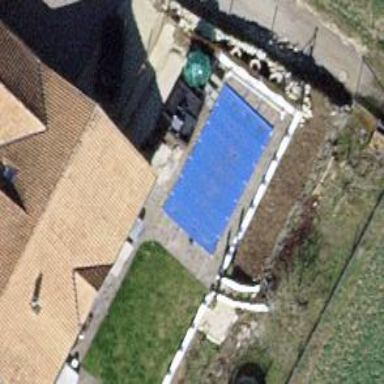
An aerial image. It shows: Swimming pool located in leisure land.